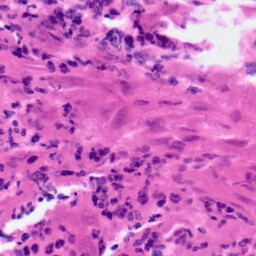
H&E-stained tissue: Pancreatic